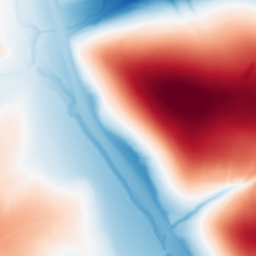
Category: trend_removal
Decomposition family: polynomial_high
Decomposition parameters: degree: 5
Upsampling method: linear_exact
Upsampling parameters: scale: 2
Upsampling scale: 2